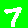
Digit: 7